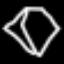
Label: diamond